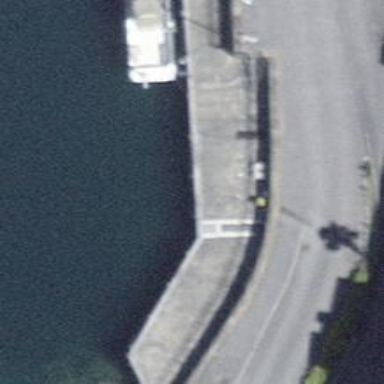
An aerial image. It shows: Man-made pier.